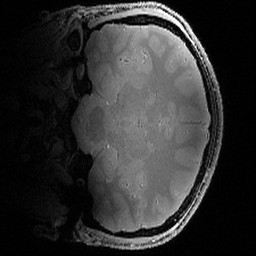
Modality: PDw
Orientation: coronal
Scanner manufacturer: siemens
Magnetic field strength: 6.98 T
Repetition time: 2.29 s
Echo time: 0.00296 s